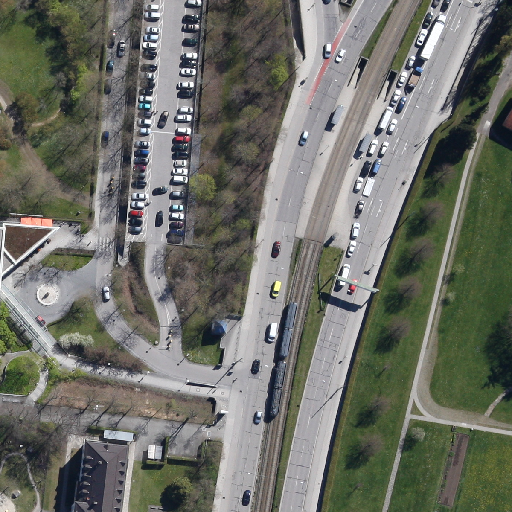
Referring expression: heavy-duty vehicle driving on the road